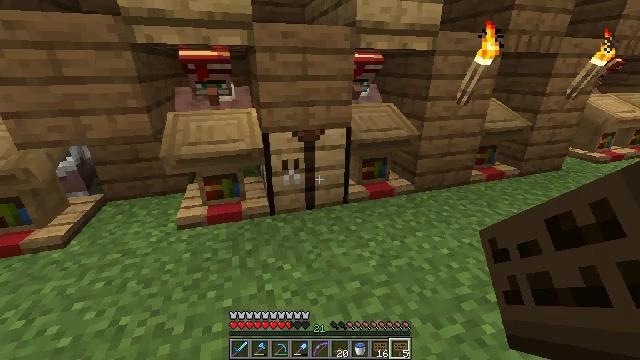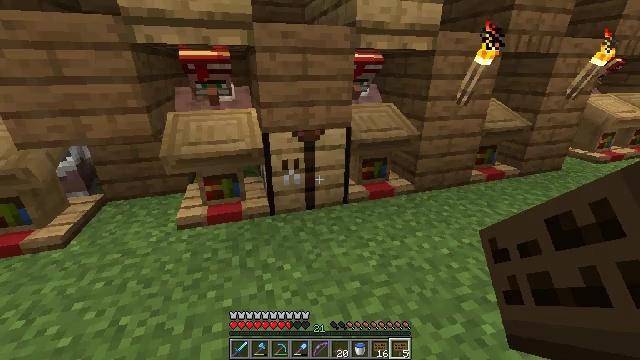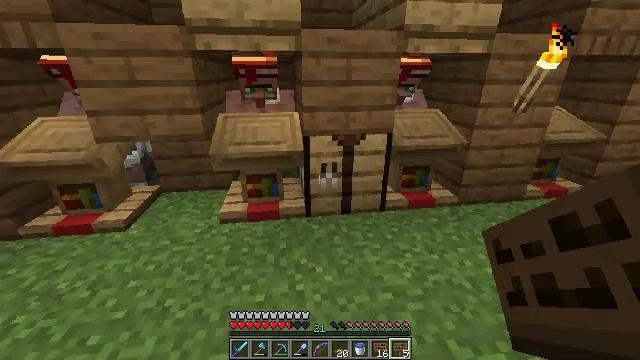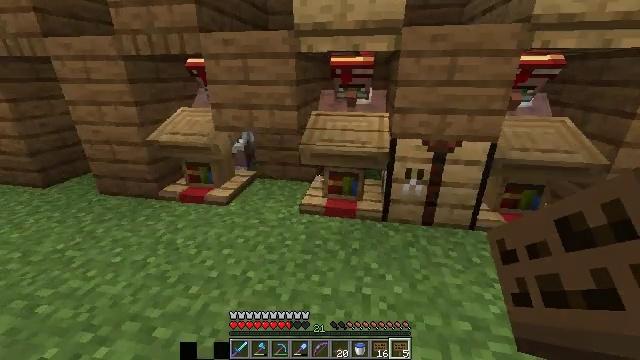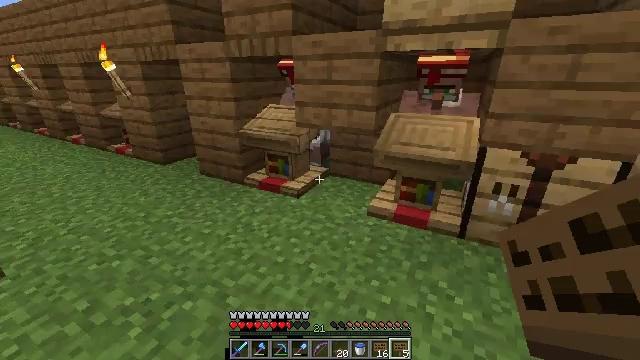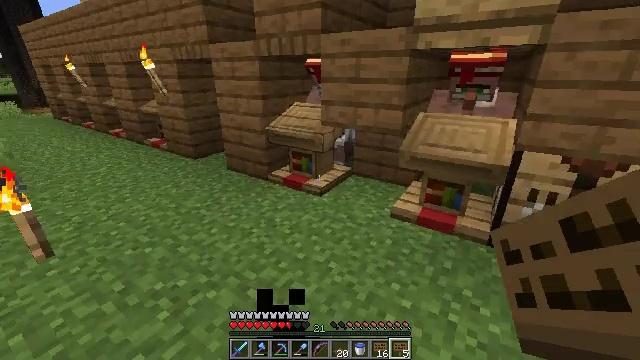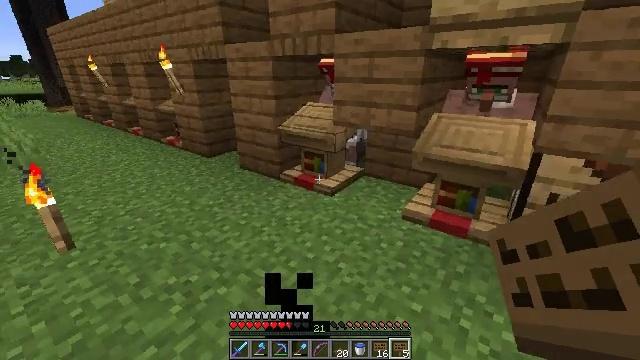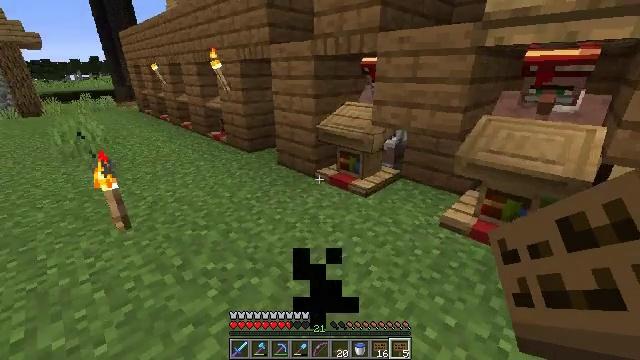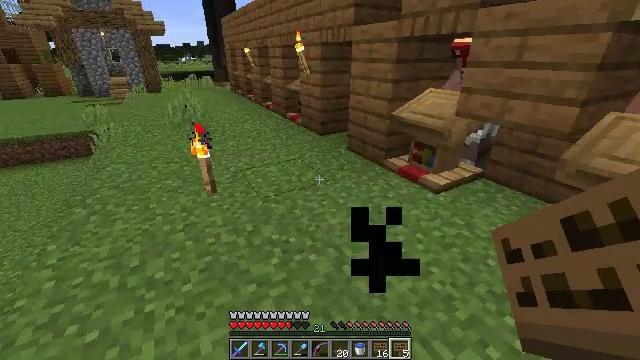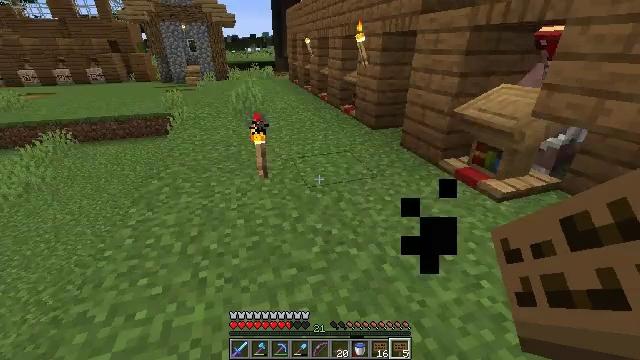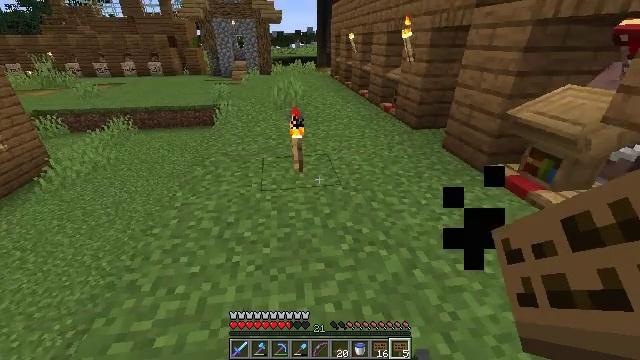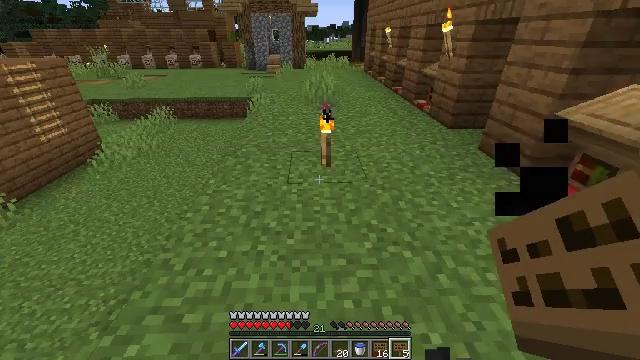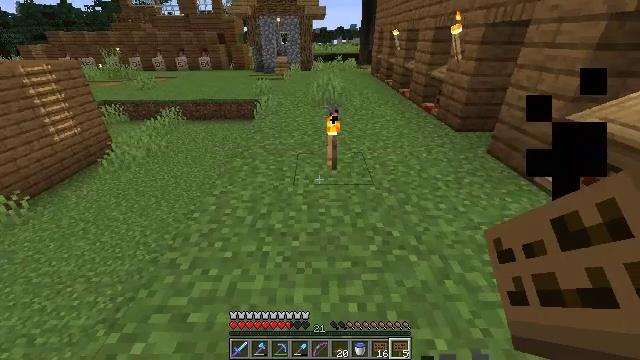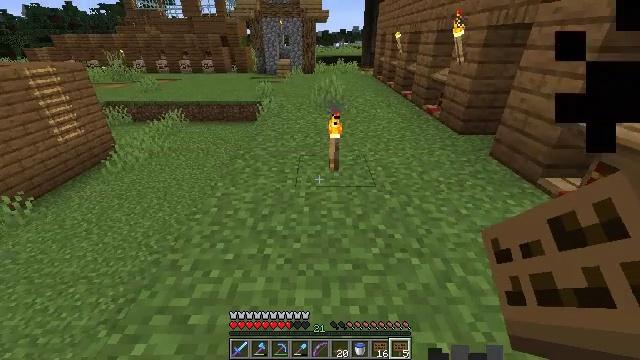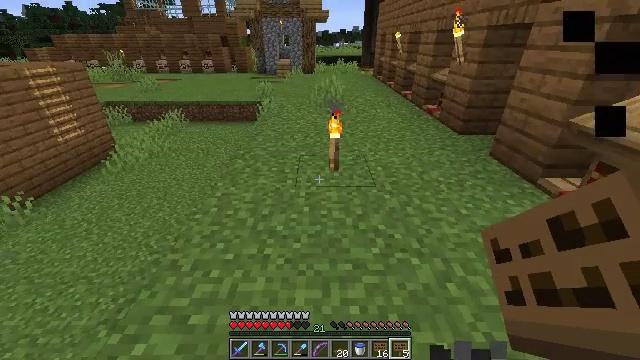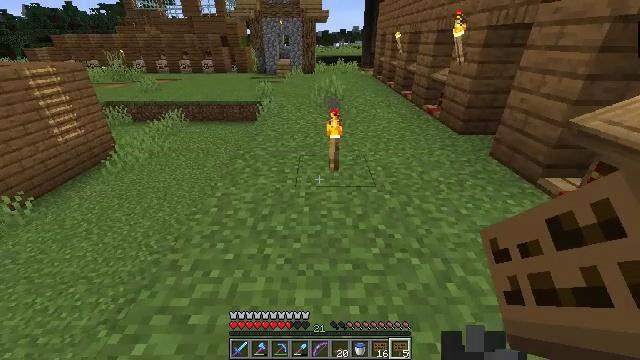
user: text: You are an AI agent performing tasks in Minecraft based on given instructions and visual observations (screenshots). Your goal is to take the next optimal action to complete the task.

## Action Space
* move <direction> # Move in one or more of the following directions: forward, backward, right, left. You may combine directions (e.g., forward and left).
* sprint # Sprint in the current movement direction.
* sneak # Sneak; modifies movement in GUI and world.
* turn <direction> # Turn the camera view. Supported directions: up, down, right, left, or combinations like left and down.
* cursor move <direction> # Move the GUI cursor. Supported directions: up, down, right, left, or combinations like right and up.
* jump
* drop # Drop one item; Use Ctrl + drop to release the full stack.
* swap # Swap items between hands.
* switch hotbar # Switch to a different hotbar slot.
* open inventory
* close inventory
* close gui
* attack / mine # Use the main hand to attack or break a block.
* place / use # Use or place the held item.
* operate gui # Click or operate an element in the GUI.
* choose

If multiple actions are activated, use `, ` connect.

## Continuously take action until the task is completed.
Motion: motion action
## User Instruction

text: Drop a spruce sign.
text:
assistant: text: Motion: close gui
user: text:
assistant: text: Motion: turn left
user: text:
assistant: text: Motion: turn left
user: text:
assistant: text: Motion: turn left
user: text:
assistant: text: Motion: turn left
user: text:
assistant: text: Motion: turn left
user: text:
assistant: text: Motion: turn left
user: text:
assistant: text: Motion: turn left and down
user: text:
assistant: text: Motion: turn left and down
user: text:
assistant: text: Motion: turn left
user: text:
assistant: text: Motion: turn left and down
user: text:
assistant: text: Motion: turn left
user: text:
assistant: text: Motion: no_op
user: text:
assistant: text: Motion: no_op
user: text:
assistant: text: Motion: no_op
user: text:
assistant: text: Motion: no_op
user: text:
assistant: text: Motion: no_op
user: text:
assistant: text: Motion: no_op
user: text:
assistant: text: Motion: no_op
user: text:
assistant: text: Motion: move forward, turn up
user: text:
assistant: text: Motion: move forward, turn up
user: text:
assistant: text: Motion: turn up
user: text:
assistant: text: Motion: move forward
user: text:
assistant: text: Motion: move forward
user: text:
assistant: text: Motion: move forward, turn up
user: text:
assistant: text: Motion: move forward, turn up
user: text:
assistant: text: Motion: move forward
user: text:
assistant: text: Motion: move forward, sprint
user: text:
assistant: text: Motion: move forward, sprint, turn up
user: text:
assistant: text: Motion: move forward, sprint